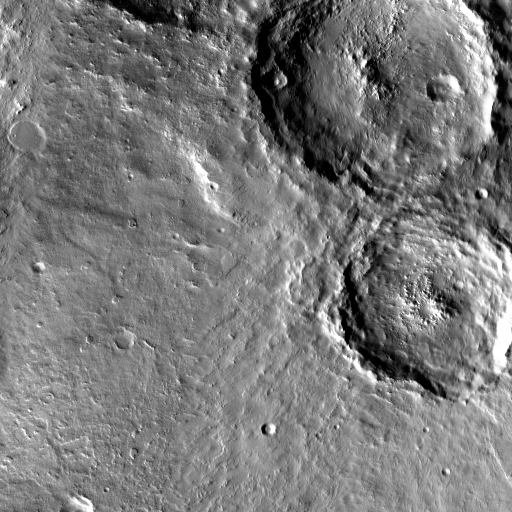
Crater classes present: Background, Other, Buried